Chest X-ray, PA view. Patient: 49 years old, sex M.
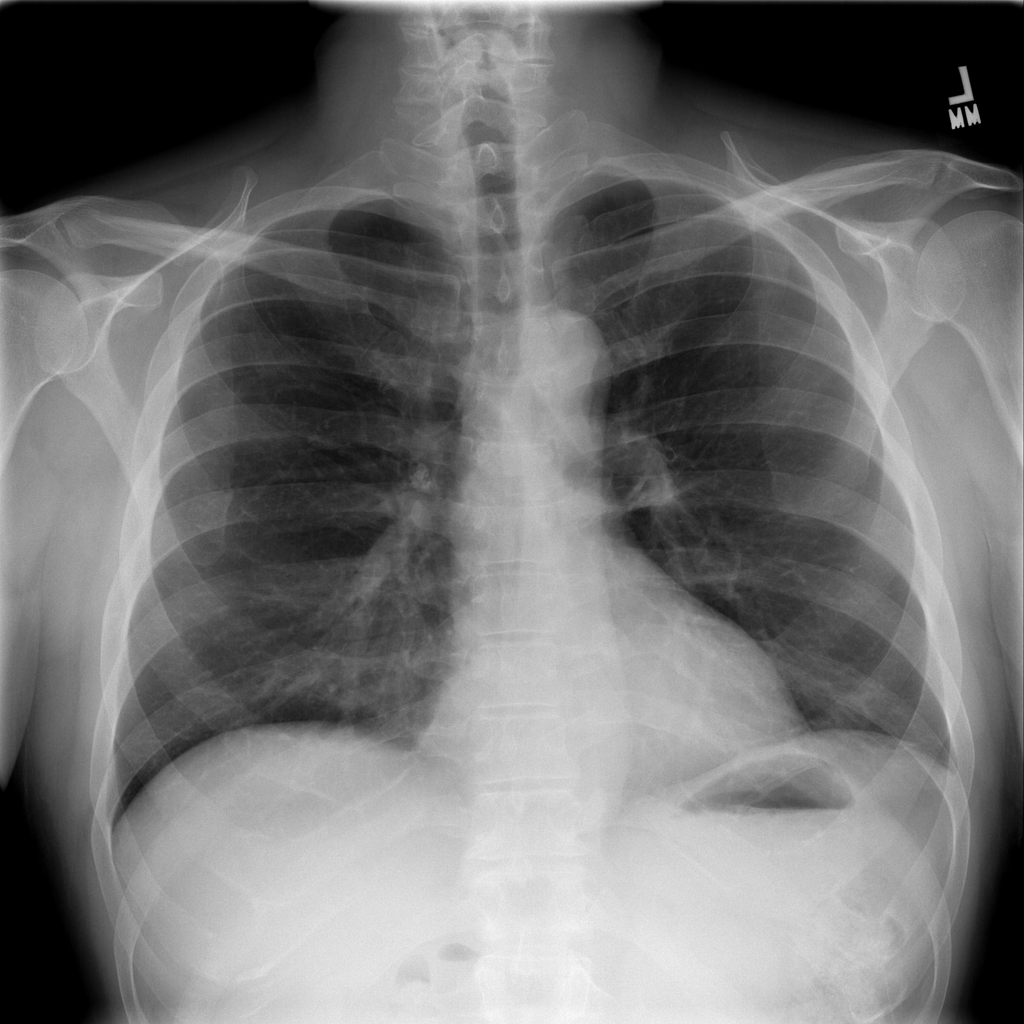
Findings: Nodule